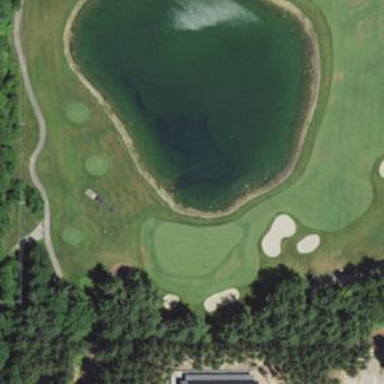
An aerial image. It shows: Water hazard on golf course. The hazard is natural water feature.